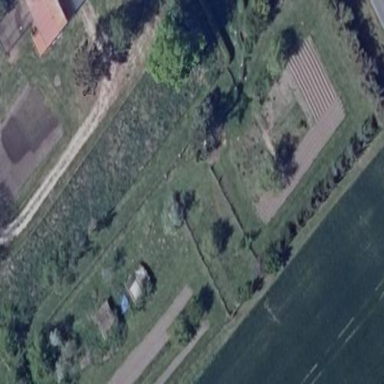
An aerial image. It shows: Garden area designated for leisure land.